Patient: sex F, age 68
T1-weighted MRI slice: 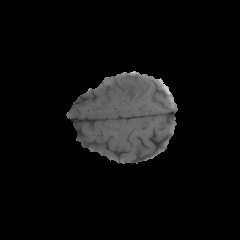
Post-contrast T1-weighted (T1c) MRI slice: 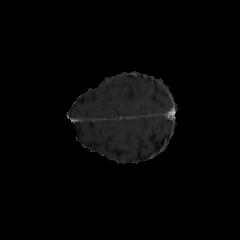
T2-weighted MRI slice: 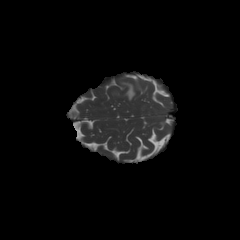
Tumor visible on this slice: yes
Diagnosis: Glioblastoma, IDH-wildtype
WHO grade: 4